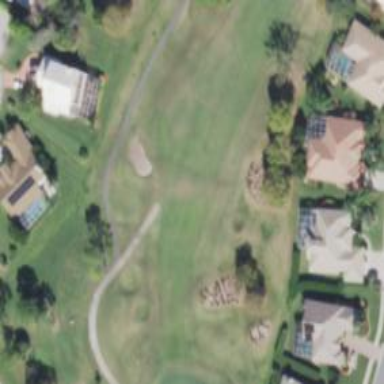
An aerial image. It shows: Path designated for golf carts.